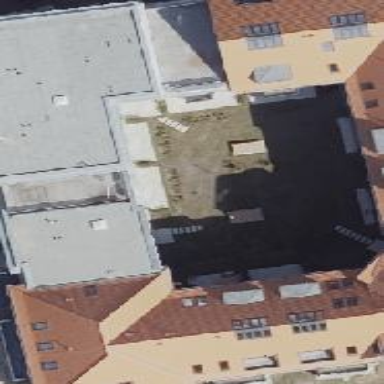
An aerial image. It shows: The image shows part of apartment building.